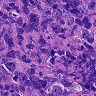
Metastatic tissue present: no